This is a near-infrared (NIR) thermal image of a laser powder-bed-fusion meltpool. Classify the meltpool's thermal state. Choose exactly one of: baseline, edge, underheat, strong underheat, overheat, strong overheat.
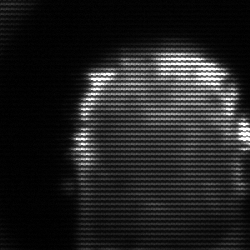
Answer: baseline